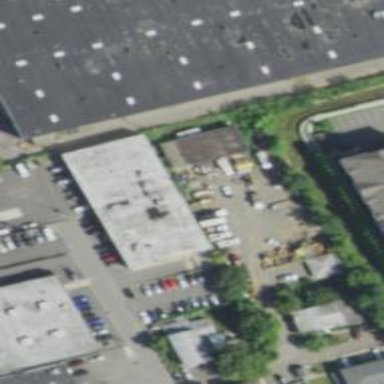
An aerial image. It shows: Commercial building.